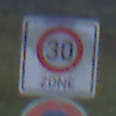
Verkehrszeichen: BeginnZone30
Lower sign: AbsolutesHalteverbot
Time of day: SunriseSunset
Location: Outdoor (Nature)
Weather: PartlyCloudy
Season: NotSpecified
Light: Natural